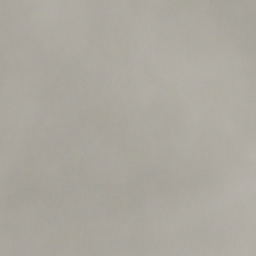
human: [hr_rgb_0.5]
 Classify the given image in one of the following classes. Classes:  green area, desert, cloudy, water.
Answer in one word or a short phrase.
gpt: cloudy